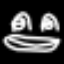
Label: frog